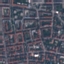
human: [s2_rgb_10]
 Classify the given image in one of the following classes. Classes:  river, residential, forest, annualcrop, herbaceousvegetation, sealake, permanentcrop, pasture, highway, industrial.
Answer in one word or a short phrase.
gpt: Residential